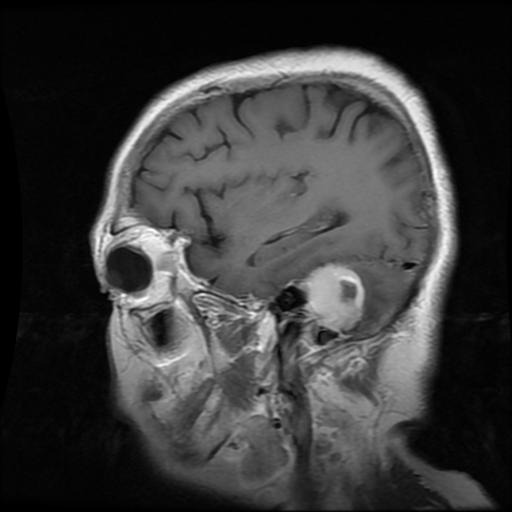
Label: meningioma